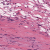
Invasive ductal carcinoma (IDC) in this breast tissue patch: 1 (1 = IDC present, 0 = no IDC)